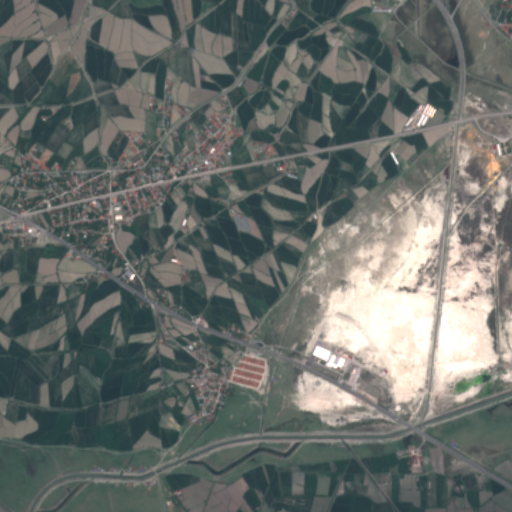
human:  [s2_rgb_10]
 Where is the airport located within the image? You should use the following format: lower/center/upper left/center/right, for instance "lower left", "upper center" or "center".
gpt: The airport is located in the lower left of the image.
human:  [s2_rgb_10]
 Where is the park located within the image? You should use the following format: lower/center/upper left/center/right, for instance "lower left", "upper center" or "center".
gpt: The park is located in the lower left of the image.
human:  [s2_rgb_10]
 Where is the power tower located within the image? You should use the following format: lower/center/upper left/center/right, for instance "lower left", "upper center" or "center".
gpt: There is no power tower in the image.